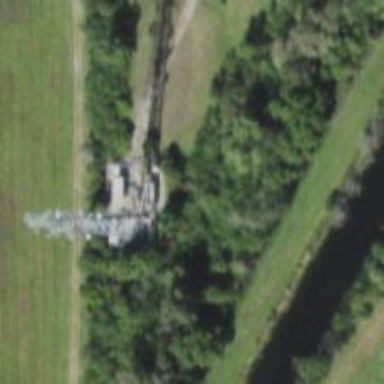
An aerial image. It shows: Man-made mast used for communication purposes.